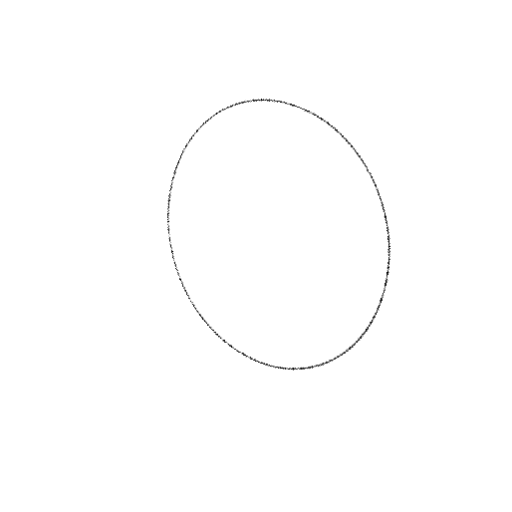
Crossing number: 0